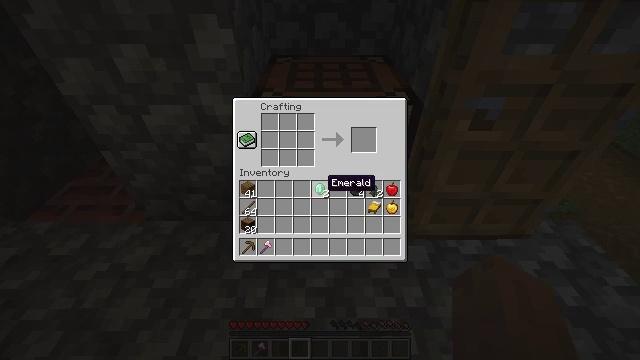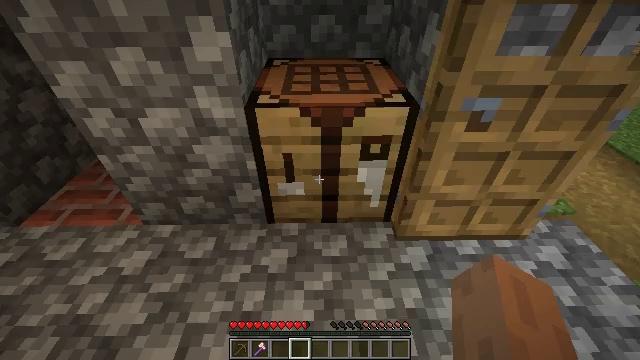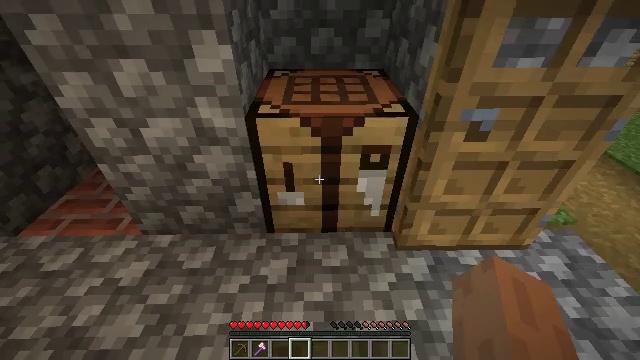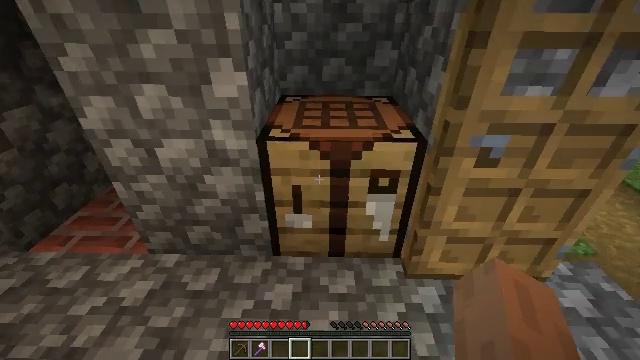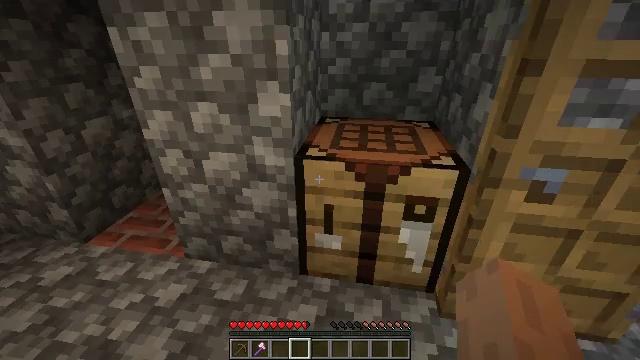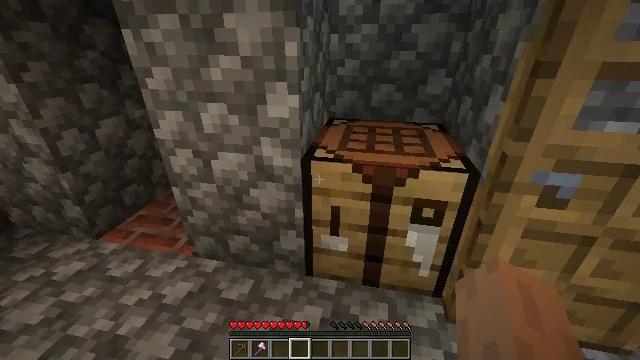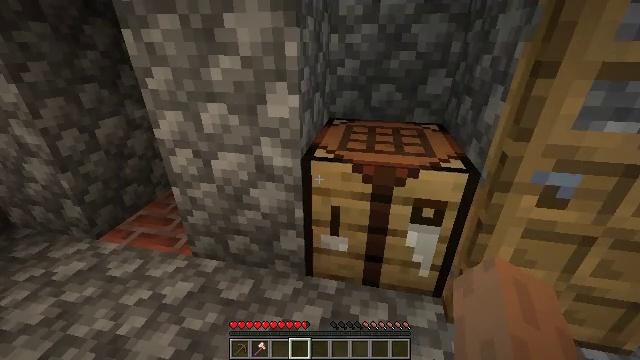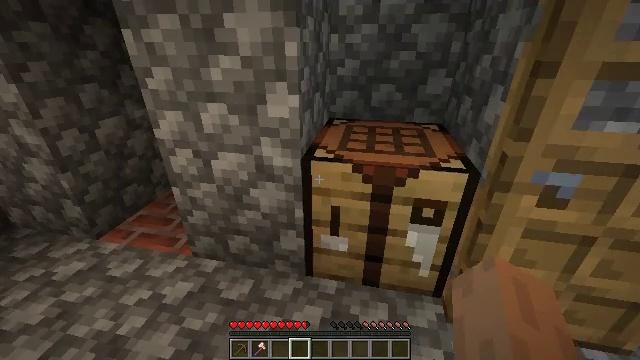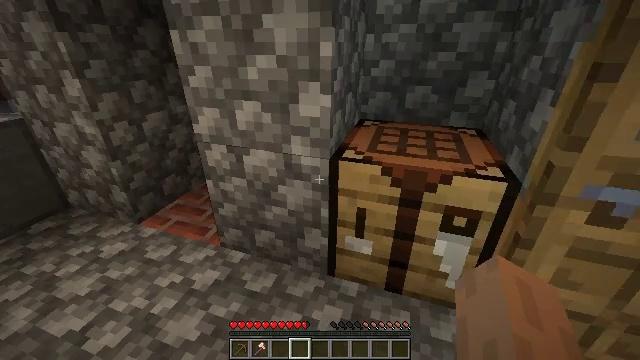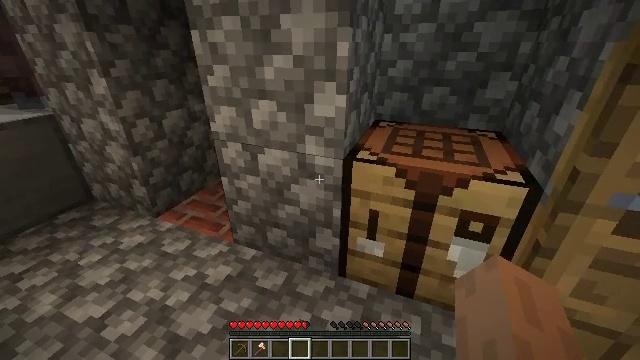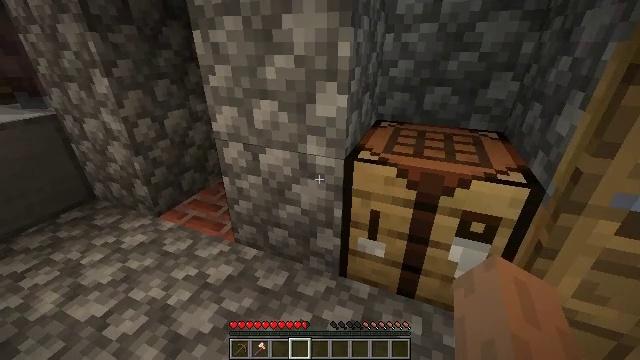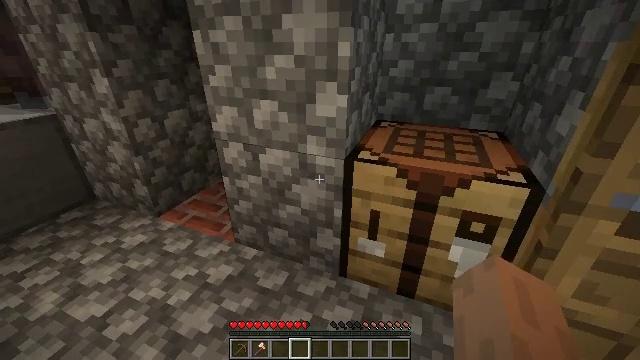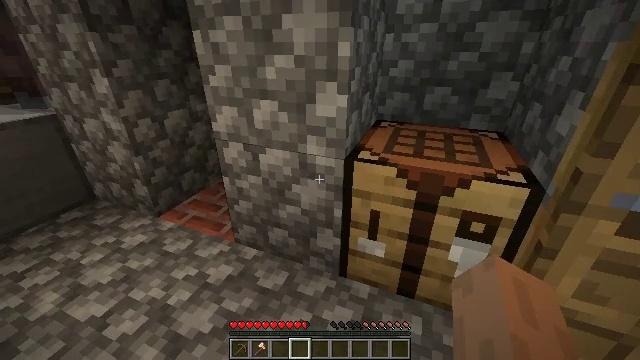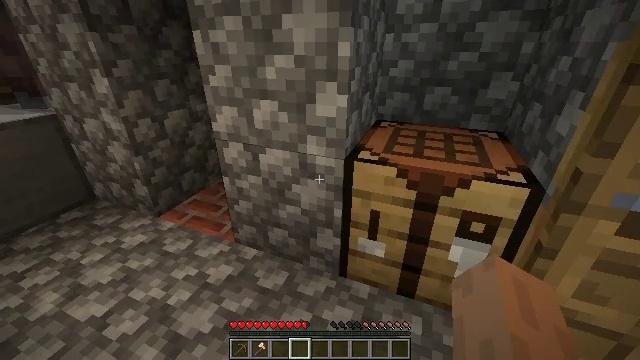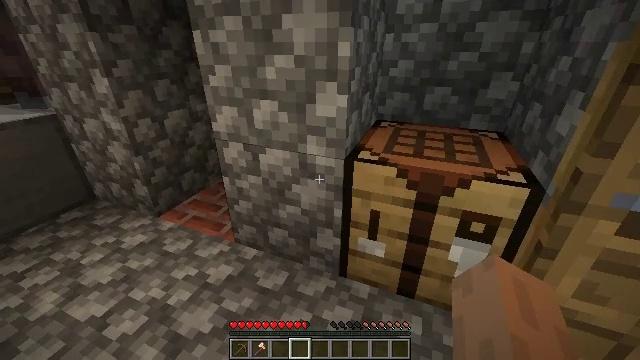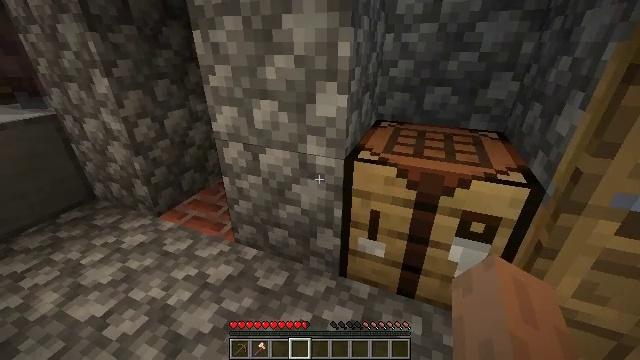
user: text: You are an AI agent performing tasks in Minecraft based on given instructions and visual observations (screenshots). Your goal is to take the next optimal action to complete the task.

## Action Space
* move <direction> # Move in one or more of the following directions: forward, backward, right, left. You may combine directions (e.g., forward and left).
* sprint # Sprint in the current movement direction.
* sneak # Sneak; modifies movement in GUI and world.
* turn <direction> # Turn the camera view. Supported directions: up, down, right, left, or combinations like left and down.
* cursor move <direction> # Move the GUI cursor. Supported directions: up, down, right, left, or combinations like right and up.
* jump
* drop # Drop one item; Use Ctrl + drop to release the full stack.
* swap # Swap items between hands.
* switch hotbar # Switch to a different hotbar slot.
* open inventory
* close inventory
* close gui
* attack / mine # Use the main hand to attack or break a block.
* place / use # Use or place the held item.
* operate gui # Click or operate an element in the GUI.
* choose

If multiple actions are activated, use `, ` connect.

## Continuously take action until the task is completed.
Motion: motion action
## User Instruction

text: Mine the blast furnace.
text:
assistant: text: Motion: no_op
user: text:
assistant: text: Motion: turn up, close gui
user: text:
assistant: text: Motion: turn left and up, open inventory
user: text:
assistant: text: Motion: turn left and up
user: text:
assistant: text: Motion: turn left
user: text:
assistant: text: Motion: no_op
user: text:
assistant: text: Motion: no_op
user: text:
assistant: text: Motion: turn left
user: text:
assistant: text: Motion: turn left
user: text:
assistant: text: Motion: no_op
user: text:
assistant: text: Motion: no_op
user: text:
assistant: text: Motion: no_op
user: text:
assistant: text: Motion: no_op
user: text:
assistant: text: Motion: no_op
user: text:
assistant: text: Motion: no_op
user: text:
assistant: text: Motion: turn left and down
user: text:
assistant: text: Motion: turn left and down
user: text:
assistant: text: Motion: turn left and down
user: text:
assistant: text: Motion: turn down
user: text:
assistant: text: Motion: no_op
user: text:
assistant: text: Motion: no_op
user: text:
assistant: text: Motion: no_op
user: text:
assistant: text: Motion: turn right
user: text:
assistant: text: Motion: move forward and move left, turn right
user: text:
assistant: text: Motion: move forward and move left, turn right
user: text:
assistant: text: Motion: move forward and move left, turn right
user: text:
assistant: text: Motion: move forward and move left, turn right
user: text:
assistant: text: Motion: move forward and move left, turn right and up
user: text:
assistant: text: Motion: move forward and move left, turn right and up
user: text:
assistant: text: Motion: move forward and move left